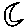
Label: moon